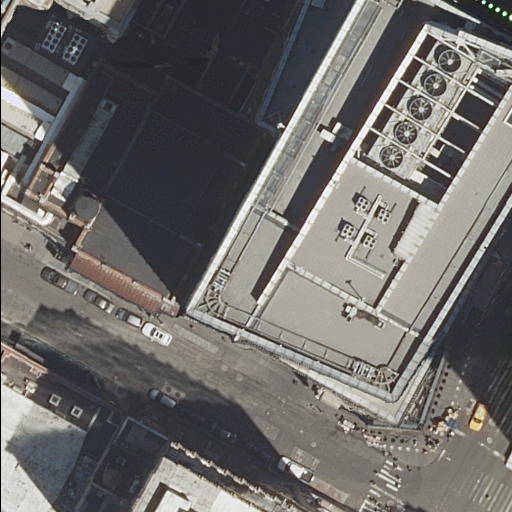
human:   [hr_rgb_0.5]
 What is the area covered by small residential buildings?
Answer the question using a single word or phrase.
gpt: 78m2

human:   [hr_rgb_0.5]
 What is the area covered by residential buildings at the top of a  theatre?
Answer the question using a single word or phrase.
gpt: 6374m2

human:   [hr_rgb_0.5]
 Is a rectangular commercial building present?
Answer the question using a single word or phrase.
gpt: no

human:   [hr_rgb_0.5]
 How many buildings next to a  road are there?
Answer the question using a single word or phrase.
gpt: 7

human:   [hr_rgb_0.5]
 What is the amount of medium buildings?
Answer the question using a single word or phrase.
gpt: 2

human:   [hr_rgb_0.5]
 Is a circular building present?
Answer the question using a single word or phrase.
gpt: no

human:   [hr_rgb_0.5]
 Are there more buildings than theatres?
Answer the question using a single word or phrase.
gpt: yes

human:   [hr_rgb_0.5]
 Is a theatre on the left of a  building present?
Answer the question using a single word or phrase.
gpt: yes

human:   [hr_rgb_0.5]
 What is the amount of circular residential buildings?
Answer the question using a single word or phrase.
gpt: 0

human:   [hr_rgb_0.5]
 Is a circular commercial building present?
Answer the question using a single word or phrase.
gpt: no

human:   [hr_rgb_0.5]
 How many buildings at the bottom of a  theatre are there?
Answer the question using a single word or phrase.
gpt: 3

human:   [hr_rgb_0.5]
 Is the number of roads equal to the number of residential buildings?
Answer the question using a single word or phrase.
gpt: no

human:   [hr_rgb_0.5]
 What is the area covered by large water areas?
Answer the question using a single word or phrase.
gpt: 0m2

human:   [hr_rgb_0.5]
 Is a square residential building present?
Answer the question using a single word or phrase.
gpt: no

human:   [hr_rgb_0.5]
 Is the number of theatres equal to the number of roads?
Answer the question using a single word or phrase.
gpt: no

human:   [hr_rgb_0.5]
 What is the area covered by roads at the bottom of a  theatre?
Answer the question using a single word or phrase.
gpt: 0m2

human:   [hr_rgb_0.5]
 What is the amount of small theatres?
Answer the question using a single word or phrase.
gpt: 0

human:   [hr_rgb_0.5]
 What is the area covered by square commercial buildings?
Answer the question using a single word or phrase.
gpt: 0m2

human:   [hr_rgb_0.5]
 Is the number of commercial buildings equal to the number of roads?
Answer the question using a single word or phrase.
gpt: no

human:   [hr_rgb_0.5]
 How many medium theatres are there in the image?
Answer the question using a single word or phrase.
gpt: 1

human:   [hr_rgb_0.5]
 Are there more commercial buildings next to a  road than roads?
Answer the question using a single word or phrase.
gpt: no

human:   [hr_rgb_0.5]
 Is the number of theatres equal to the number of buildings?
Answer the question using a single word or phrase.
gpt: no

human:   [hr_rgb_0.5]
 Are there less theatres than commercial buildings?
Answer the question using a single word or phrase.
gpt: no

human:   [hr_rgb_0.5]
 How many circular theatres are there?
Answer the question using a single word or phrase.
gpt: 0

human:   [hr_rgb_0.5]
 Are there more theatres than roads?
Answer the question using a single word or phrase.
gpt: no

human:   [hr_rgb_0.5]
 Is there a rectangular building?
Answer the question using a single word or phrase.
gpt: yes

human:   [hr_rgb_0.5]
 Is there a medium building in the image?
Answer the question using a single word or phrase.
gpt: yes

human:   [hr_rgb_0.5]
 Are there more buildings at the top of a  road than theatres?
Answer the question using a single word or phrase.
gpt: yes

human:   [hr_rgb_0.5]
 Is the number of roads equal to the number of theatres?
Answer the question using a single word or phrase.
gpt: no

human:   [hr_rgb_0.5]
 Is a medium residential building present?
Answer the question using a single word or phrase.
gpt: yes

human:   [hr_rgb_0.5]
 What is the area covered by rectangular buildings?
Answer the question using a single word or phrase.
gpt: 1064m2

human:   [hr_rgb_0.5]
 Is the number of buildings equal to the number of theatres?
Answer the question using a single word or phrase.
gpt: no

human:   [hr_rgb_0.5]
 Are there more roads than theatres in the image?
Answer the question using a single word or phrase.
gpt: yes

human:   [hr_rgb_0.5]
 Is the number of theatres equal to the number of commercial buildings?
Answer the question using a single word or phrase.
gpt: no

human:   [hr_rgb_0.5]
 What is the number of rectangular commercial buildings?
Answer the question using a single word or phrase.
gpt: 0

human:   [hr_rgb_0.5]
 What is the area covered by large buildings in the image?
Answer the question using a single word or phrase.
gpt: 7202m2